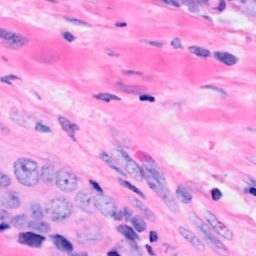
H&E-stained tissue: Breast